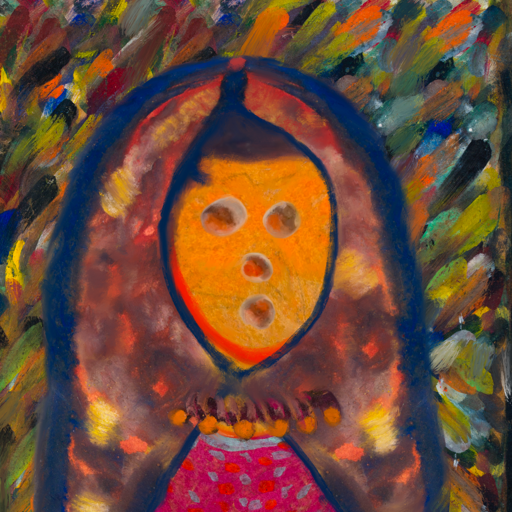
Background: An_Impression, Head And Neck Front: Sisters, Face Front: Rupkatha, Bust: Sisters, Hair Front: Blank, Head Accessory: Mother_And_Son_Mother_Scarf, Second Necklace: Blank, Necklace: Doll, Baby: Blank